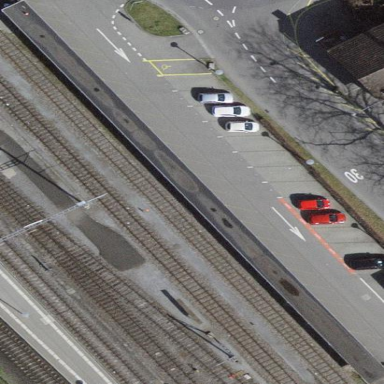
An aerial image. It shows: Bicycle parking area with two-tier system on asphalt surface. It is located on the roof of building.